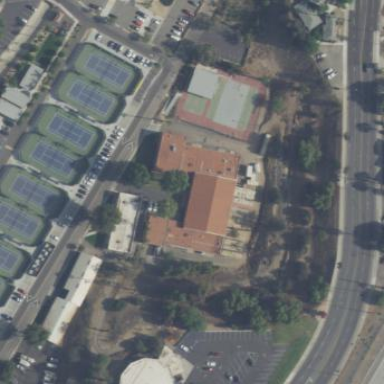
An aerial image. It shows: College building.